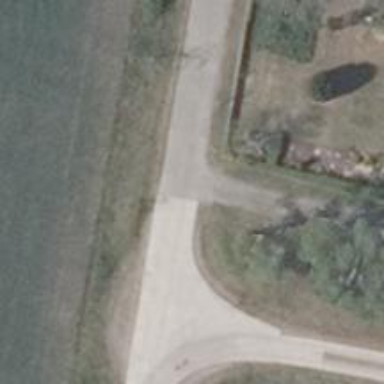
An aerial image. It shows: Service road with surface made of concrete plates.